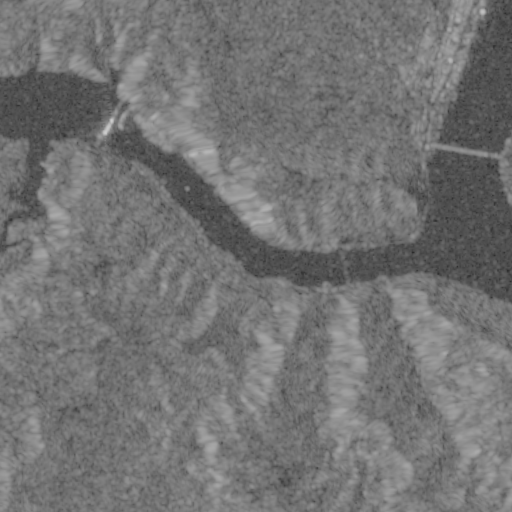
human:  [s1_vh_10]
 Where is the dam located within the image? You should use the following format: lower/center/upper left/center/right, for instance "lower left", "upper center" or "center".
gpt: The dam is located in the upper left of the image.
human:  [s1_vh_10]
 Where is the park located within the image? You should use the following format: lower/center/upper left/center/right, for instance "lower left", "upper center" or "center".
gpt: The park is located in the upper right of the image.
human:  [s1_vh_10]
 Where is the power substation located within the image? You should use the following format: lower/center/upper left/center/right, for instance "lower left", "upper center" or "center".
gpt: The power substation is located in the upper left of the image.
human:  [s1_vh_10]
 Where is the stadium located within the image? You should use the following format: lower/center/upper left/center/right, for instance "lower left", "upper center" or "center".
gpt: The stadium is located in the upper right of the image.
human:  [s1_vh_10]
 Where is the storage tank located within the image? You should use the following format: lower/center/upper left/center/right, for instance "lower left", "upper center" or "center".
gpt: The storage tank is located in the upper right of the image.
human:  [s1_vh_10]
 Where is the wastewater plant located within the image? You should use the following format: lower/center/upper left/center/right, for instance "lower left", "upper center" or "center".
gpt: The wastewater plant is located in the upper right of the image.
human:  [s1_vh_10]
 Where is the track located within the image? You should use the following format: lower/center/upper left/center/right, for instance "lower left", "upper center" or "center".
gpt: There is no track in the image.

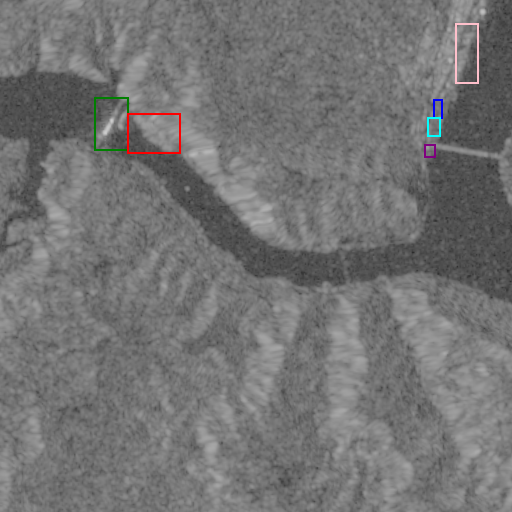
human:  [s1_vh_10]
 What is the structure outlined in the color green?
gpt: The structure outlined in green is a dam.
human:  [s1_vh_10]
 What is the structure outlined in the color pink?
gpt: The structure outlined in pink is a park.
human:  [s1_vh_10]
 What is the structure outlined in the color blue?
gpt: The structure outlined in blue is a parking lot.
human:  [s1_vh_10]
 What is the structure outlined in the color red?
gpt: The structure outlined in red is a power substation.
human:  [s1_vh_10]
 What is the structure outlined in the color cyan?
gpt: The structure outlined in cyan is a stadium.
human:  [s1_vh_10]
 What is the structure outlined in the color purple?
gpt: The structure outlined in purple is a wastewater plant.
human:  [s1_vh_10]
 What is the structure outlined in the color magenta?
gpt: There is no magenta outline.